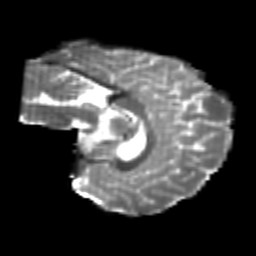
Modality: T2w
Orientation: sagittal
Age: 23
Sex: female
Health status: healthy
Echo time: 0.074 s